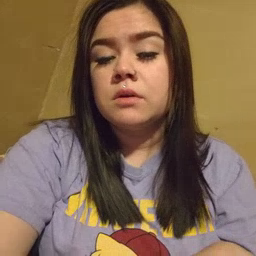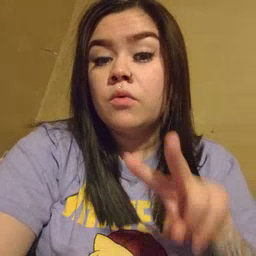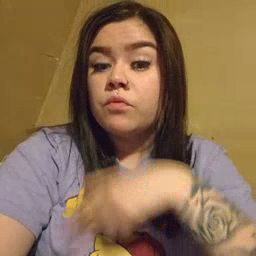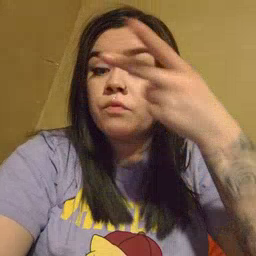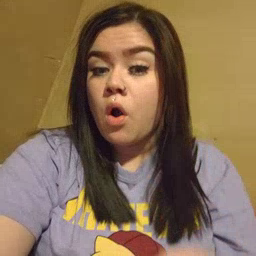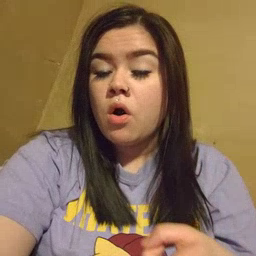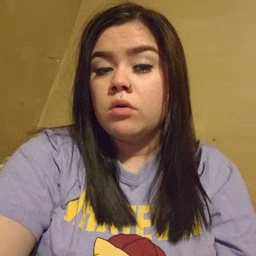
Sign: fall